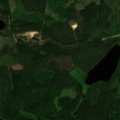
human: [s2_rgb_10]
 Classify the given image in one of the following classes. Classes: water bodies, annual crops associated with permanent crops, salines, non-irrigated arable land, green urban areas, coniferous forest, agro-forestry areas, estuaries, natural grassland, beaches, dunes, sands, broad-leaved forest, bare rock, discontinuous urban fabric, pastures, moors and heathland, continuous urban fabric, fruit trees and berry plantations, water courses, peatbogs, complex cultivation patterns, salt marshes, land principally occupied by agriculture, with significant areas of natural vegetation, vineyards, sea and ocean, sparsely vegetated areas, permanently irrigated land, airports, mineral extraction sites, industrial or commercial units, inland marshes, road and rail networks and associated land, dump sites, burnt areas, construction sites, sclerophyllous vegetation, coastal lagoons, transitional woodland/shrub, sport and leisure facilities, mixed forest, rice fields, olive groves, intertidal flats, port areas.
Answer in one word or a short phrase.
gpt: broad-leaved forest, coniferous forest, mixed forest